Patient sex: M
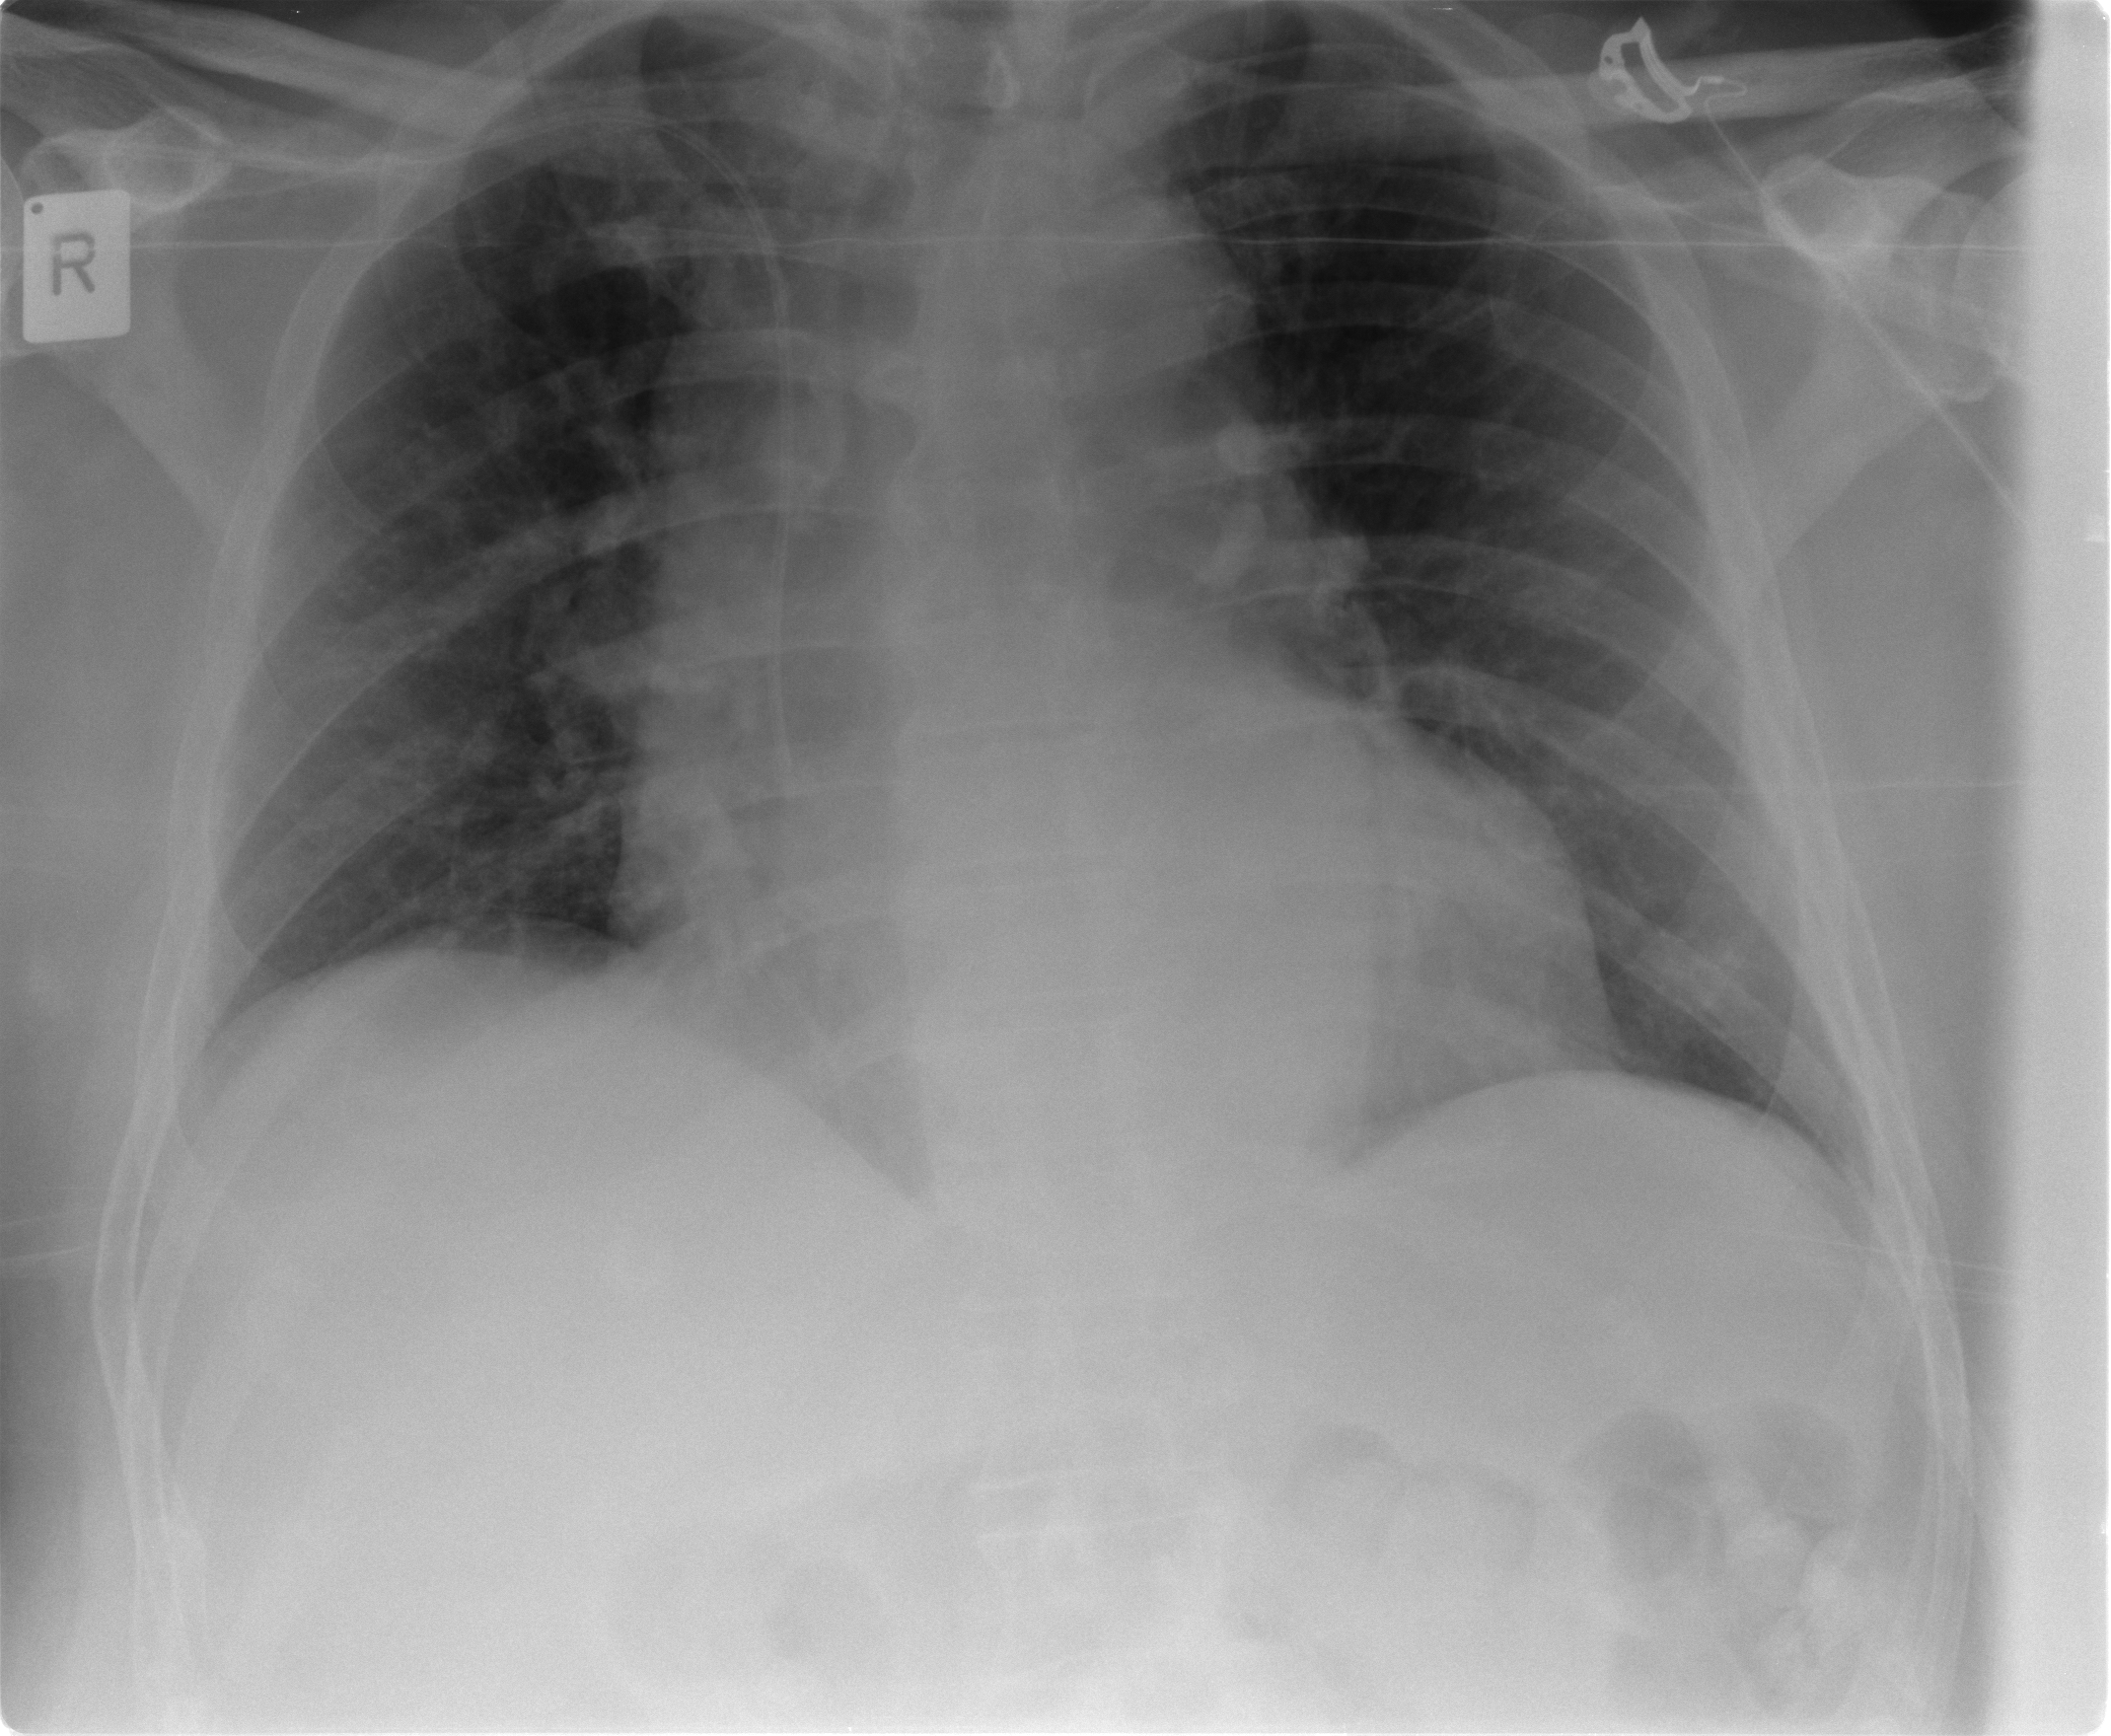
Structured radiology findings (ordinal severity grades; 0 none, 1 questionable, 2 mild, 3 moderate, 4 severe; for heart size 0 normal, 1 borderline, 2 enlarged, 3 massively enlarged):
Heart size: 3
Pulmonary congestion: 2
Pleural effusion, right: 0
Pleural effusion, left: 0
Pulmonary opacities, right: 0
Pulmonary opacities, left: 0
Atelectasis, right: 0
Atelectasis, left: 0